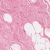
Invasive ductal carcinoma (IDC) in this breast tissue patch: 0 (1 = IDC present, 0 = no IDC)